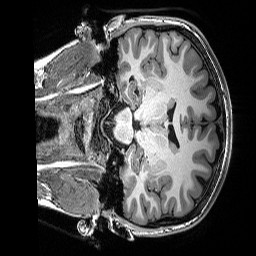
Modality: T1w
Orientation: coronal
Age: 21
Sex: female
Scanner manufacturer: siemens
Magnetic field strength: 3 T
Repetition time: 2.53 s
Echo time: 0.0033 s